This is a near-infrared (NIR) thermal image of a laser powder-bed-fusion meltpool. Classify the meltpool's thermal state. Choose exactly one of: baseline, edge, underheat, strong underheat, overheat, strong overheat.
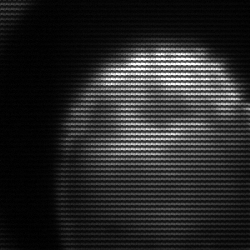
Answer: edge